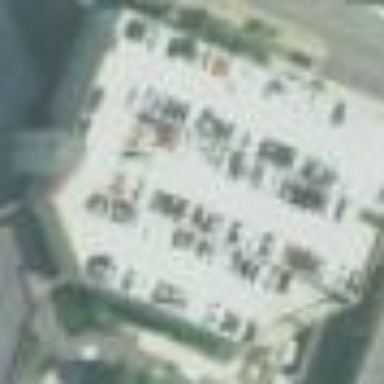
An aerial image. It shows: Multi-storey parking building.